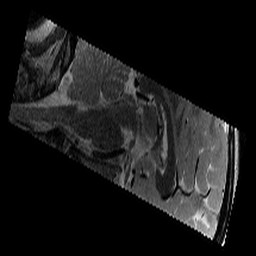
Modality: T2w
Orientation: sagittal
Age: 9
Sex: male
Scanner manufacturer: siemens
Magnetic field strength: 3 T
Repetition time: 9.23 s
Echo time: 0.067 s